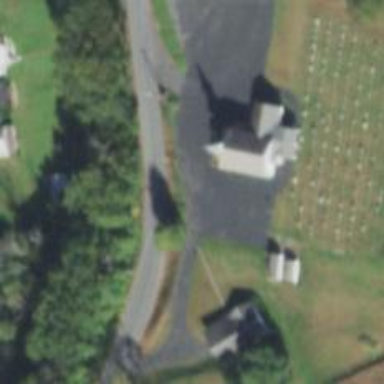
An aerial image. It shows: Place of worship.